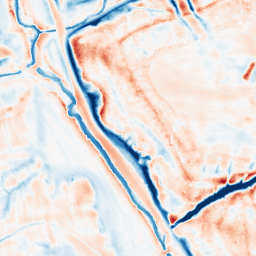
Category: trend_removal
Decomposition family: local_polynomial
Decomposition parameters: window_size: 21
degree: 1
Upsampling method: bicubic
Upsampling parameters: scale: 2
Upsampling scale: 2